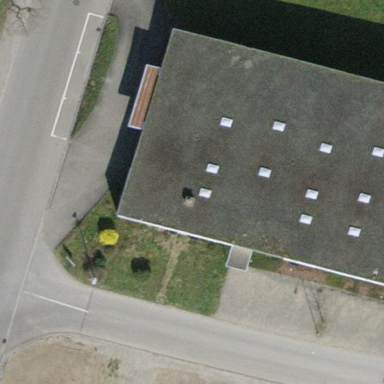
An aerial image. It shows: Industrial building.